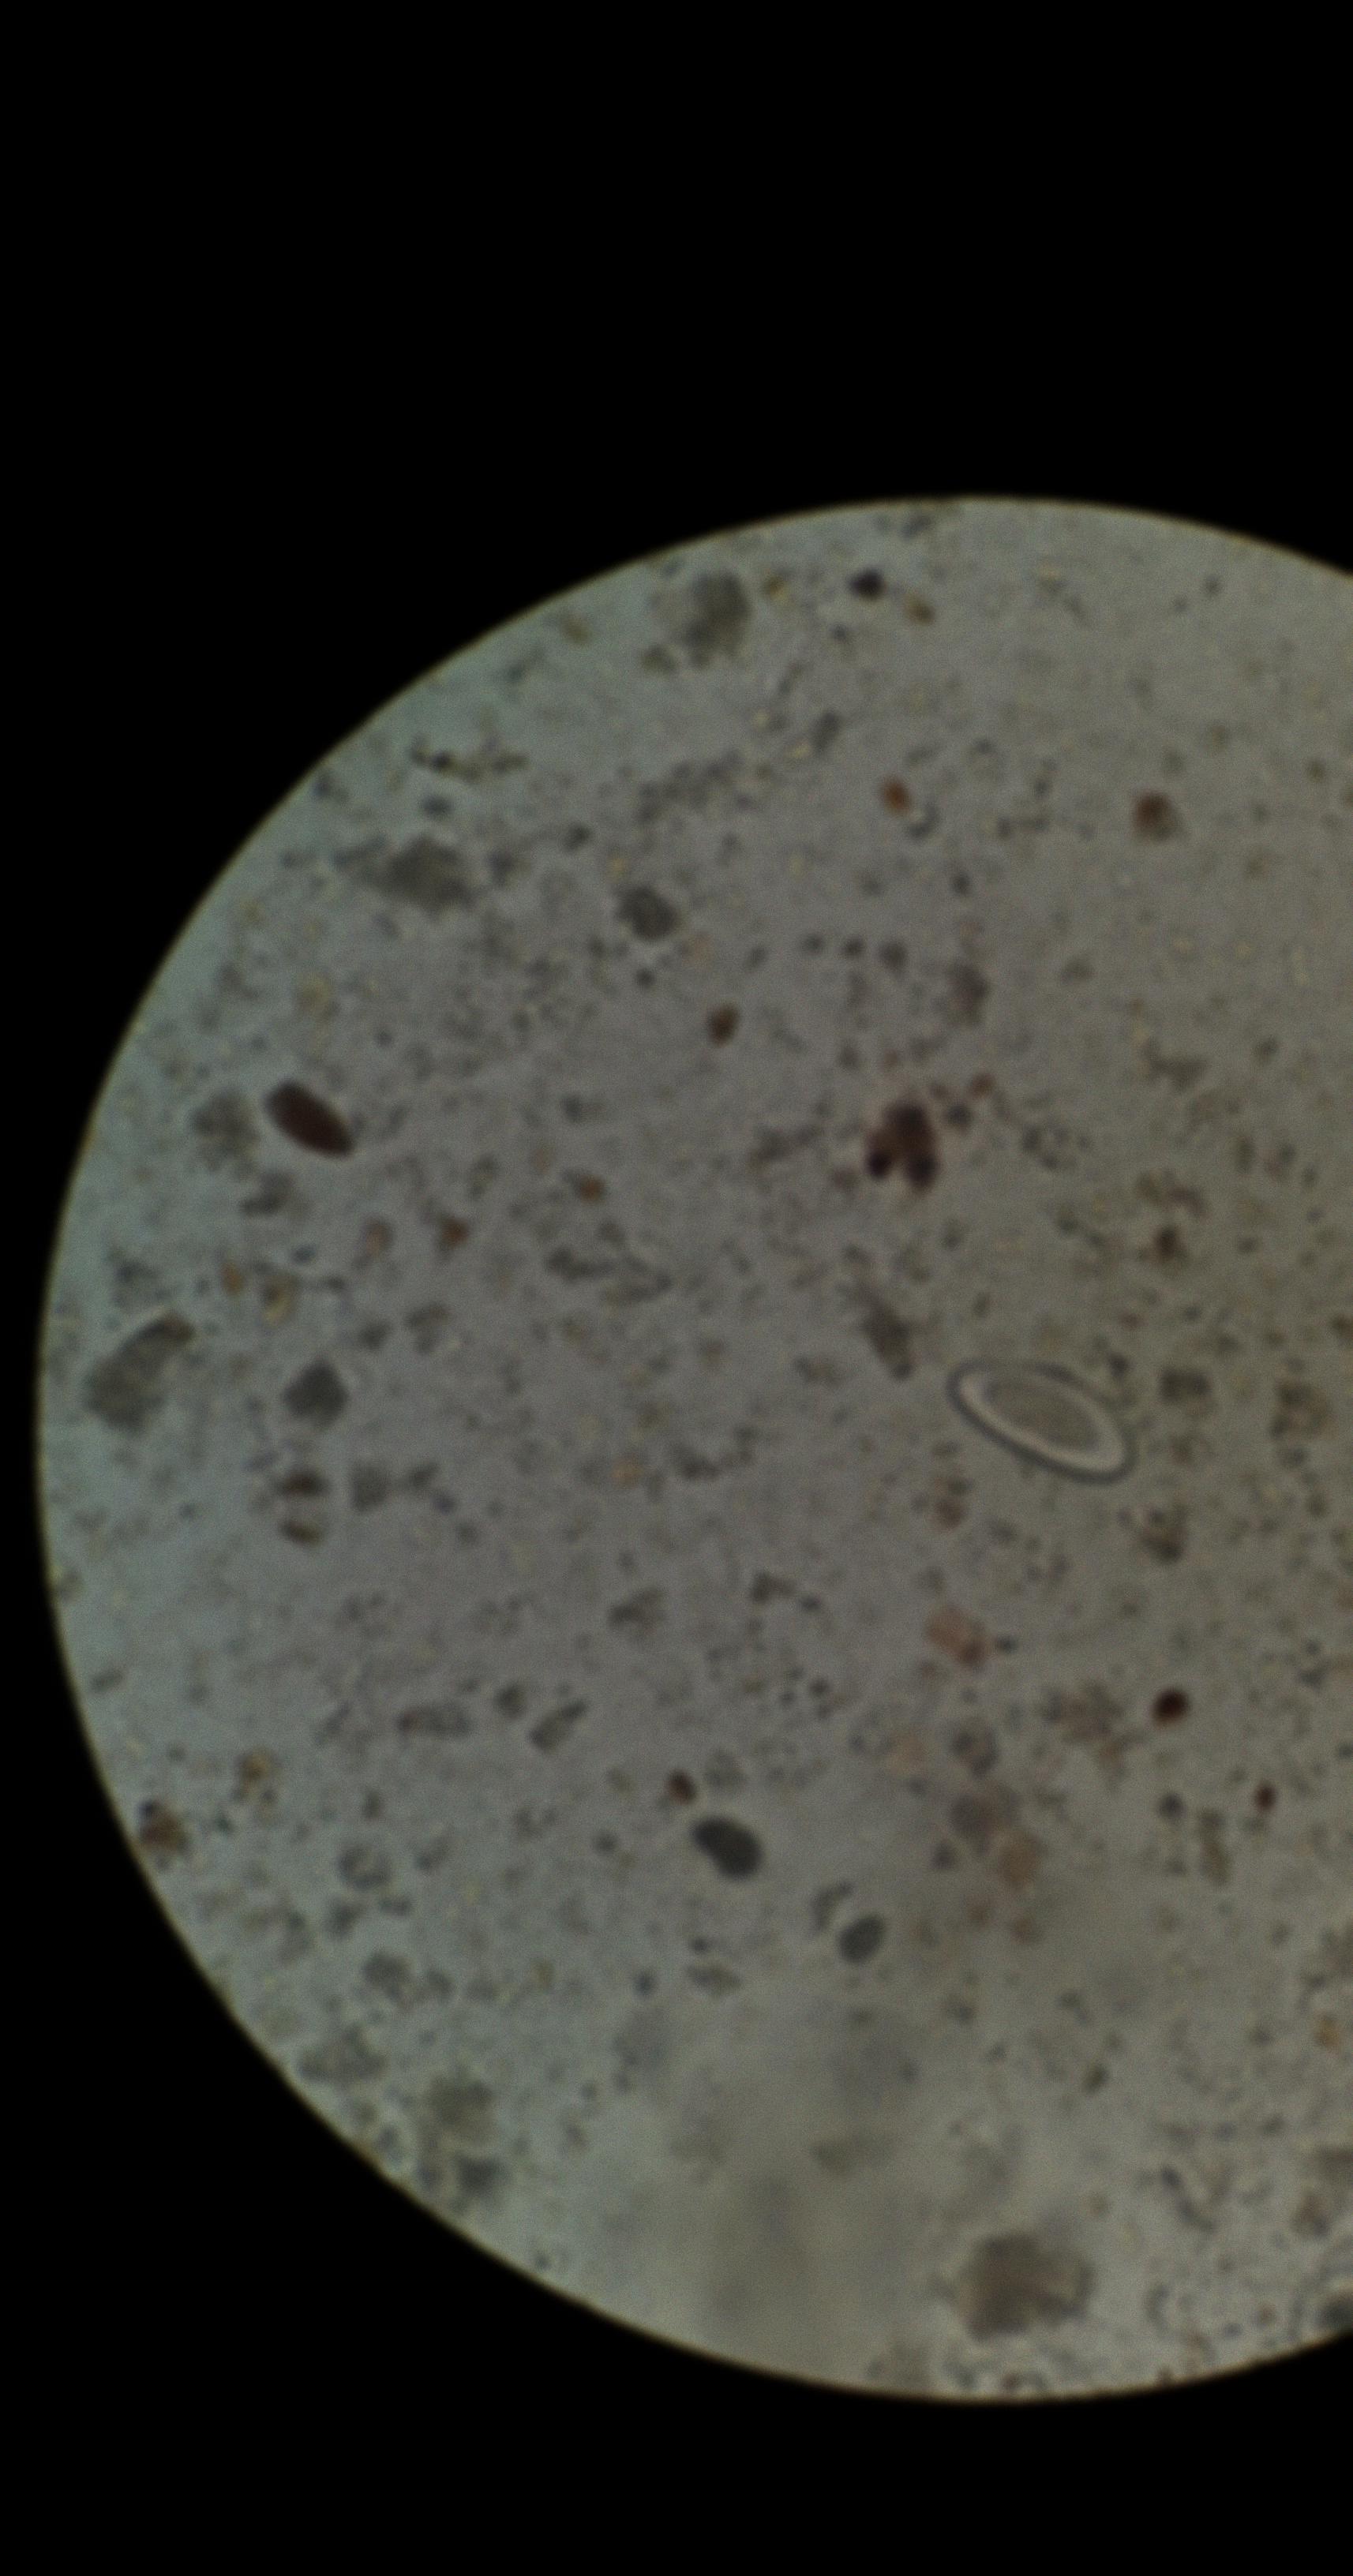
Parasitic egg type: Enterobius vermicularis